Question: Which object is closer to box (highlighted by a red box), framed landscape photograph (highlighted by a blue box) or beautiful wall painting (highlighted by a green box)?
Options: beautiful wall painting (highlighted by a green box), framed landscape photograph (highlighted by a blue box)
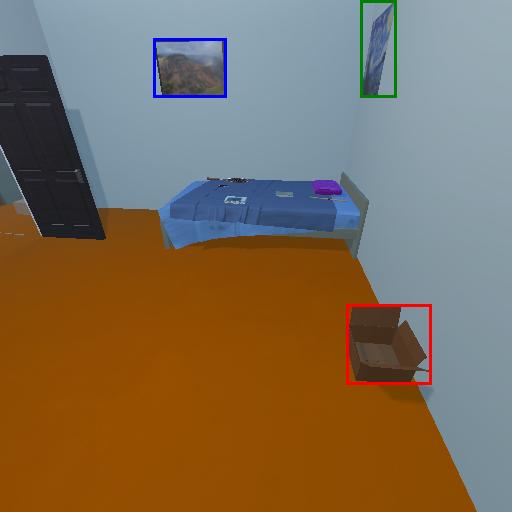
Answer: beautiful wall painting (highlighted by a green box)